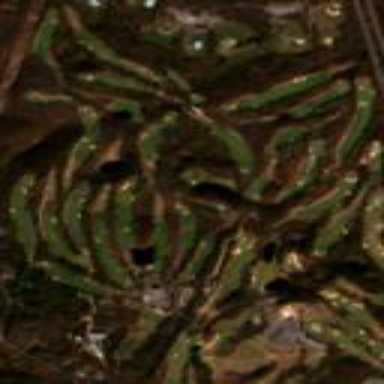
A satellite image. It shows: Golf course.